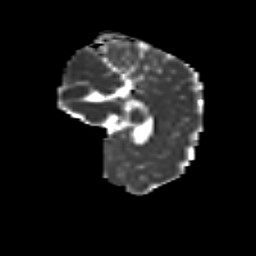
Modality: MD
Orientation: sagittal
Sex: female
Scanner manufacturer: siemens
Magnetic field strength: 3 T
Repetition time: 5 s
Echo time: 0.071 s